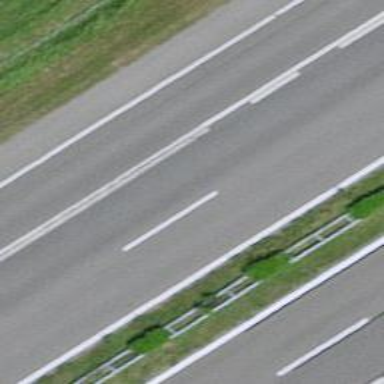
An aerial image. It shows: Asphalt motorway.